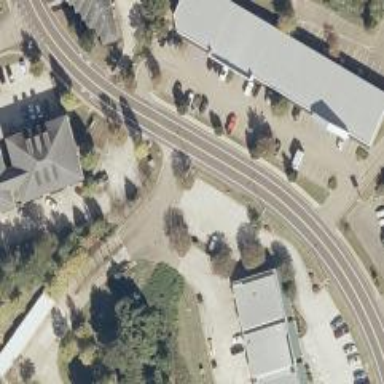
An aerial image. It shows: Unmarked crossing on footway.